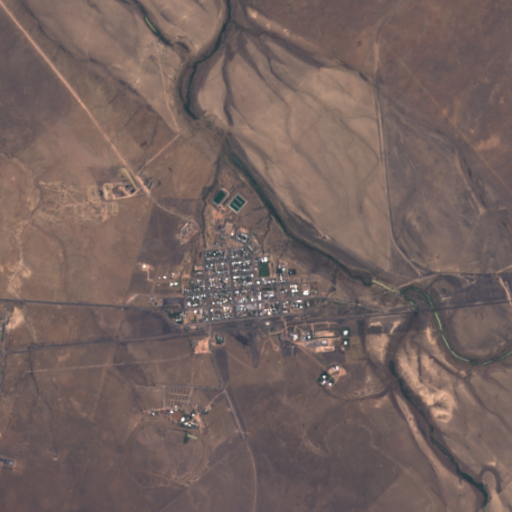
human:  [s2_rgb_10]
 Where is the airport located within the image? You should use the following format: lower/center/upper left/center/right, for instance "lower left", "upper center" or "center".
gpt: The airport is located in the lower left of the image.
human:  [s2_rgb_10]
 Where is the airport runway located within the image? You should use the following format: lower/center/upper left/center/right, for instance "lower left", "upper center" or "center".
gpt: The airport runway is located in the lower left of the image.
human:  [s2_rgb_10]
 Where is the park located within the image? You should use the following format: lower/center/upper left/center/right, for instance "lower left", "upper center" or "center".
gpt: The park is located in the center left of the image.
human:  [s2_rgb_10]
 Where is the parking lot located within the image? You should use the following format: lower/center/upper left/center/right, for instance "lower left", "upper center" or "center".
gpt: The parking lot is located in the center left of the image.
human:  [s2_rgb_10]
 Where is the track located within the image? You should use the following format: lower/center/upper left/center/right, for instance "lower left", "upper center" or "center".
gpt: The track is located in the lower left of the image.
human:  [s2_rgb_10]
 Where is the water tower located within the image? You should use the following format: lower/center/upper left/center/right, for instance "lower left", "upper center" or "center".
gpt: The water tower is located in the center of the image.
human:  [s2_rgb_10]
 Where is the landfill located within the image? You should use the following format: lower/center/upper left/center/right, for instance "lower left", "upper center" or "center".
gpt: There is no landfill in the image.